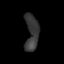
Tissue: lung
Cell type: Fibroblasts
Senescence score: 0.5672
Nuclear area (px): 468
Mean DAPI intensity: 55.878